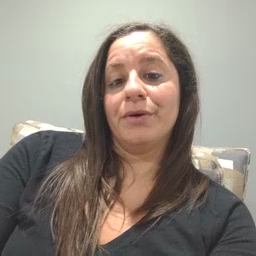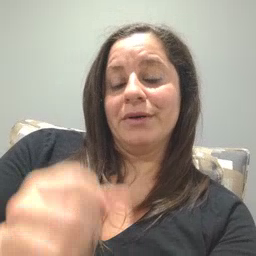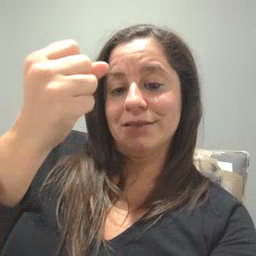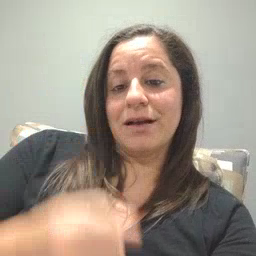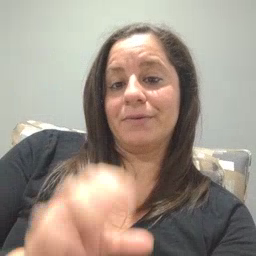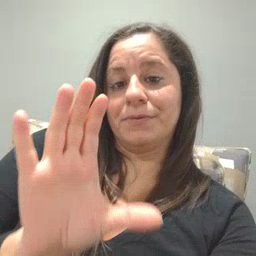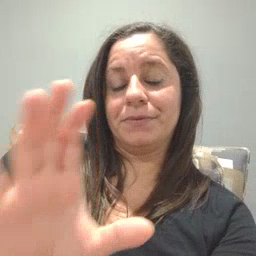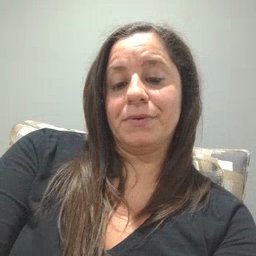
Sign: mitten